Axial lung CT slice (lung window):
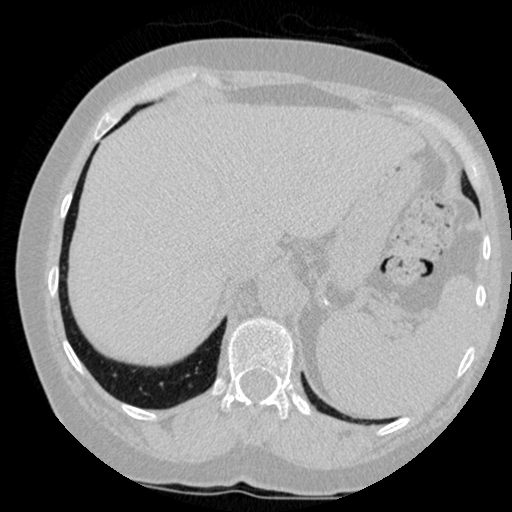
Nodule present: no